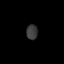
Tissue: lung
Cell type: Epithelial cells
Senescence score: 0.1168
Nuclear area (px): 168
Mean DAPI intensity: 58.03